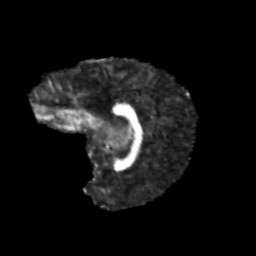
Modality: FA
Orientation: sagittal
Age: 11
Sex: male
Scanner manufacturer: siemens
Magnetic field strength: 3 T
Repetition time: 3.8 s
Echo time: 0.07 s